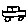
Label: car